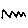
Label: zigzag